Interaction volume radius: 10 \u00c5
Interaction volume height: 15 \u00c5
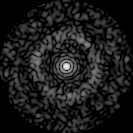
Disorder parameter: 0.8254